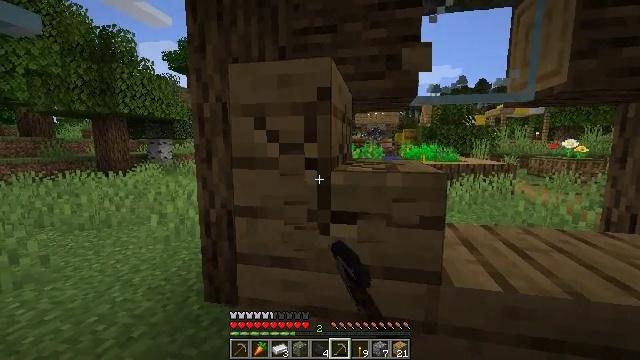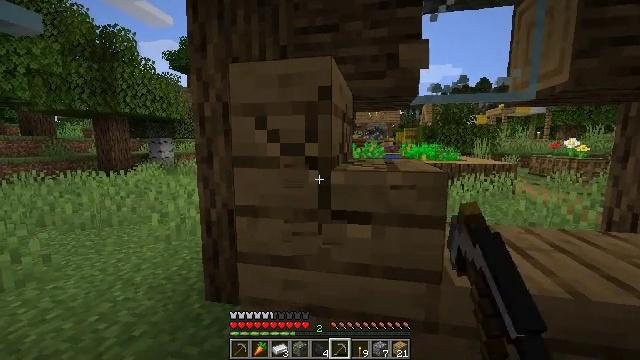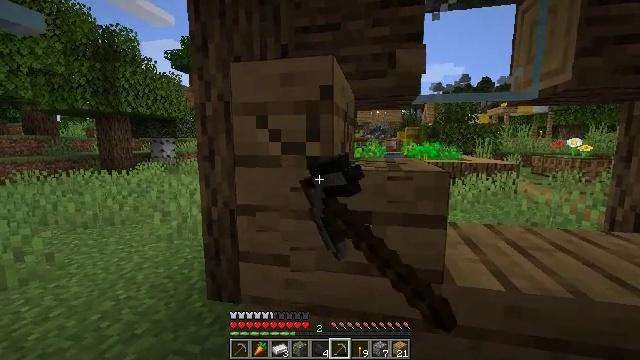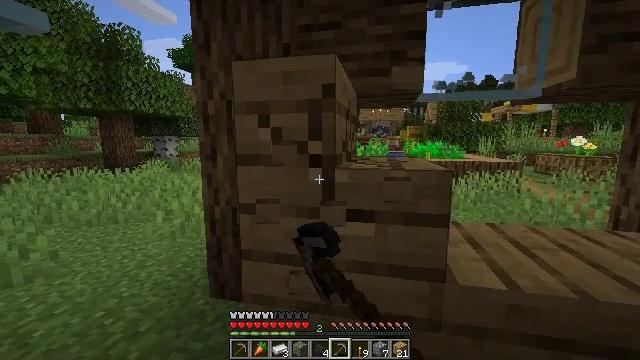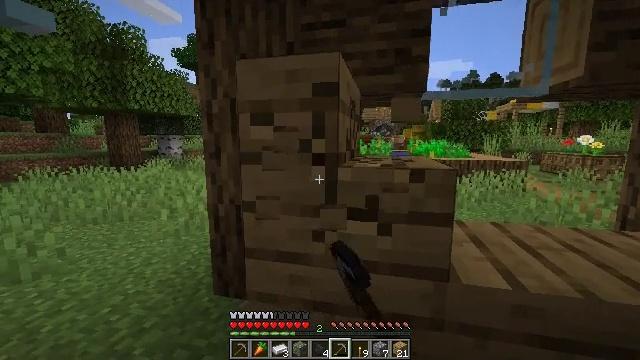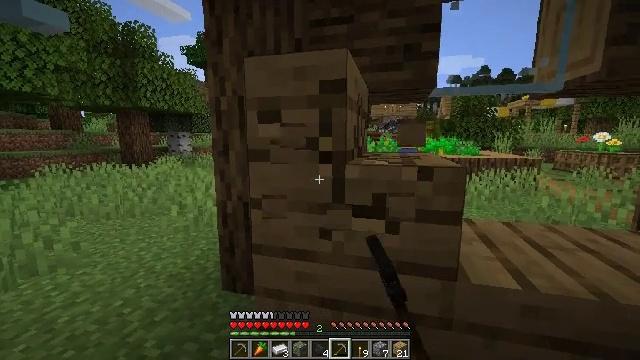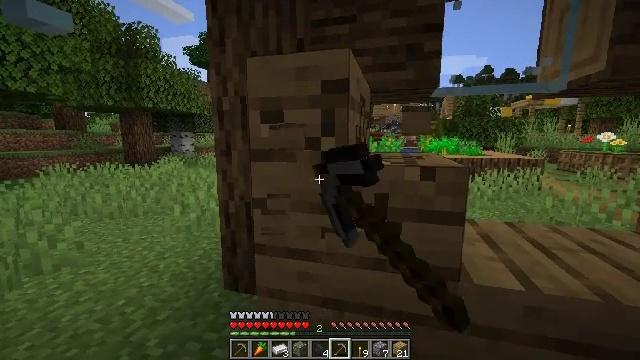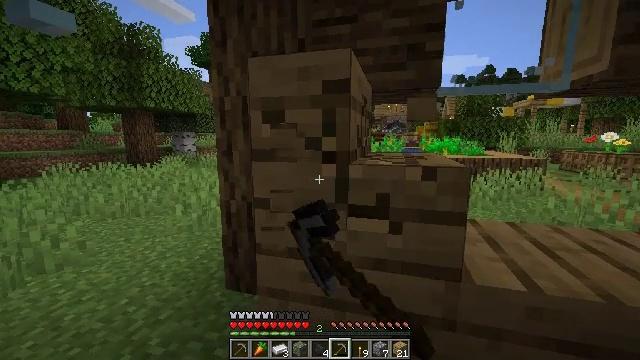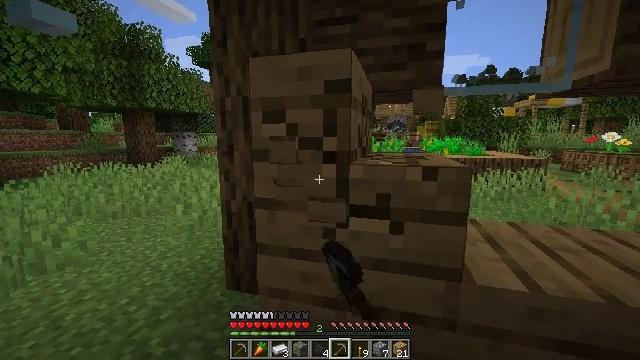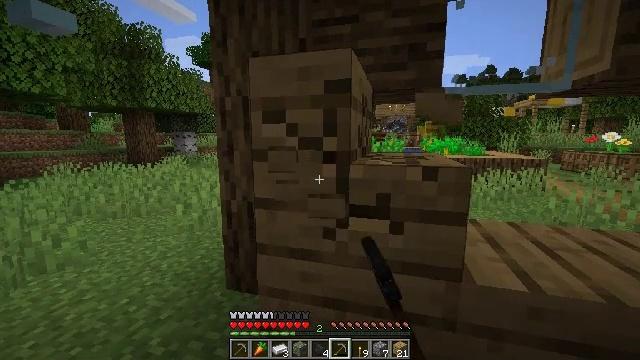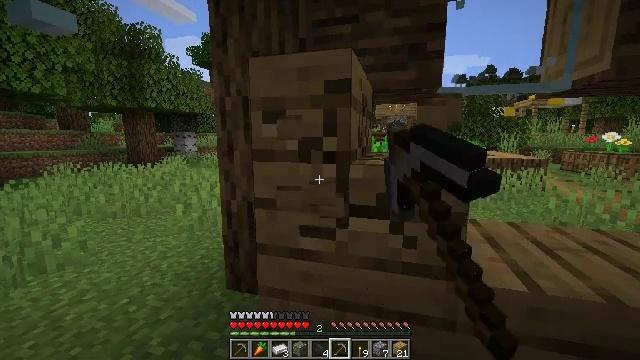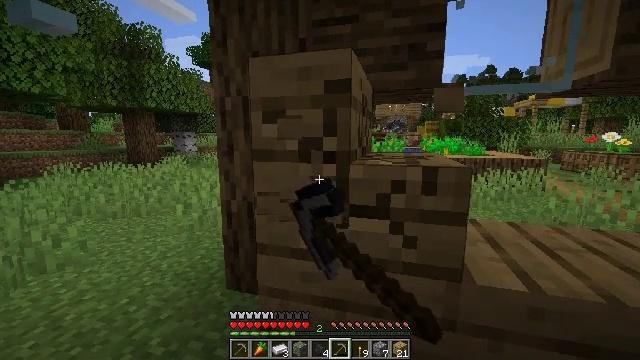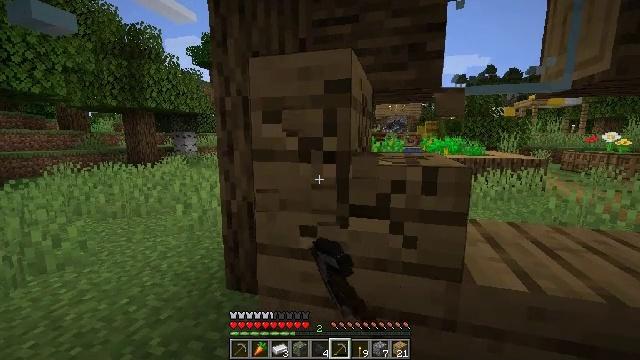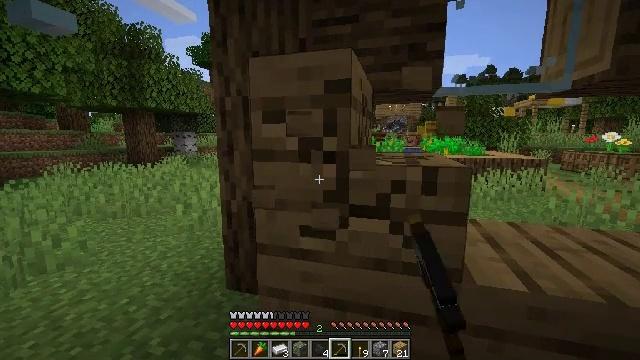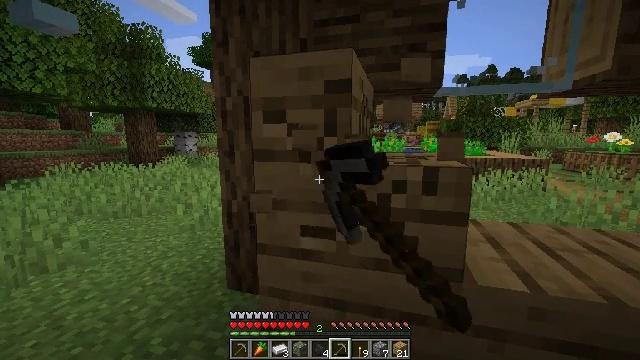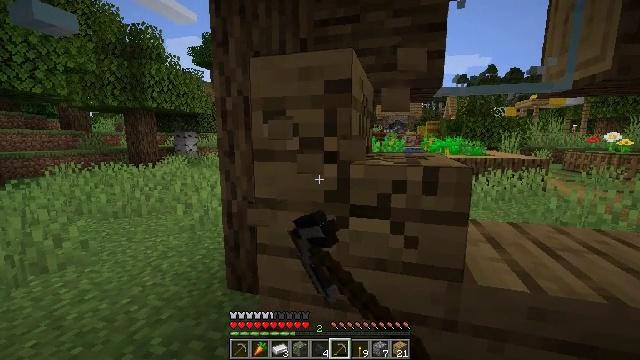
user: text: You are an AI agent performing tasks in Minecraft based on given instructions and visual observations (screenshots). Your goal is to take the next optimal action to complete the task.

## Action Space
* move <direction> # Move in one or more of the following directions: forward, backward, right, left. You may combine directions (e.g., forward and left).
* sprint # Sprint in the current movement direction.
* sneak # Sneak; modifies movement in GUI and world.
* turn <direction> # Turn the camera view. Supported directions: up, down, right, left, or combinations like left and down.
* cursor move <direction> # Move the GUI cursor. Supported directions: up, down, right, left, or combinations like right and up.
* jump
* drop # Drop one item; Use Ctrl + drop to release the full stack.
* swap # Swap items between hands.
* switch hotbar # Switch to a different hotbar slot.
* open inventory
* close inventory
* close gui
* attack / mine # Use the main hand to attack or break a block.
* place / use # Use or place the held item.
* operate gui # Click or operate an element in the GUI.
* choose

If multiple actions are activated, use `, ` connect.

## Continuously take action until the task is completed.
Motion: motion action
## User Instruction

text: Collect oak stairs from a structure.
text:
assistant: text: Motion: attack / mine
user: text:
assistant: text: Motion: attack / mine
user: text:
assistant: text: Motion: attack / mine
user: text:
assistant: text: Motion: attack / mine
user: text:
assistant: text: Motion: turn left, attack / mine
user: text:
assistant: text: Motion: attack / mine
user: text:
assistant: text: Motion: attack / mine
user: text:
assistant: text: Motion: attack / mine
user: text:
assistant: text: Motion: attack / mine
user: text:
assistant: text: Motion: attack / mine
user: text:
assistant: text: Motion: attack / mine
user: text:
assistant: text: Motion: attack / mine
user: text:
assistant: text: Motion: attack / mine
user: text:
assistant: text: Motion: attack / mine
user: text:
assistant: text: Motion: attack / mine
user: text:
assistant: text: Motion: attack / mine
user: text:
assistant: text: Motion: attack / mine
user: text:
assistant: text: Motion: attack / mine
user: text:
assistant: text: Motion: attack / mine
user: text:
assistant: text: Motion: attack / mine
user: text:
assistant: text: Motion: attack / mine
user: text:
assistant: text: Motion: attack / mine
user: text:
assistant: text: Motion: attack / mine
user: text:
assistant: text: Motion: attack / mine
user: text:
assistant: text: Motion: attack / mine
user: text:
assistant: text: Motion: attack / mine
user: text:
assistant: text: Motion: attack / mine
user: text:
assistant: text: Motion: attack / mine
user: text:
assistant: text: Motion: attack / mine
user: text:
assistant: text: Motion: attack / mine